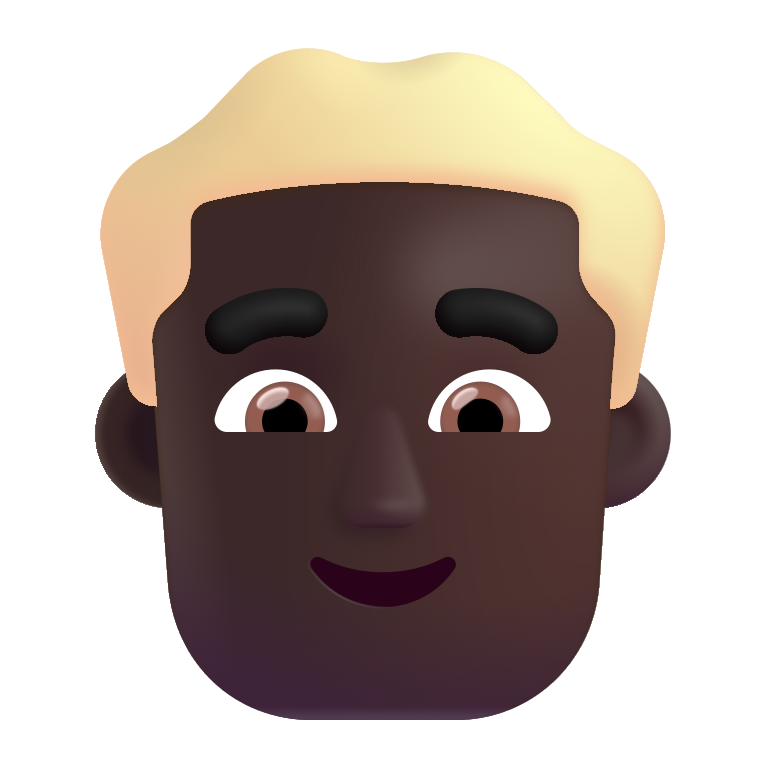
man blonde hair color dark